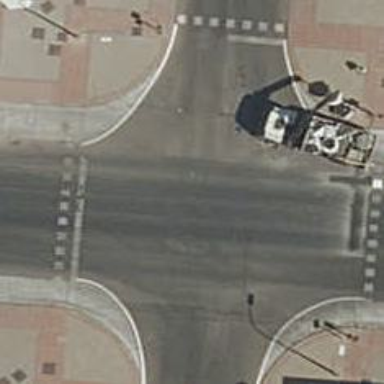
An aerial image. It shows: Road with traffic signals.